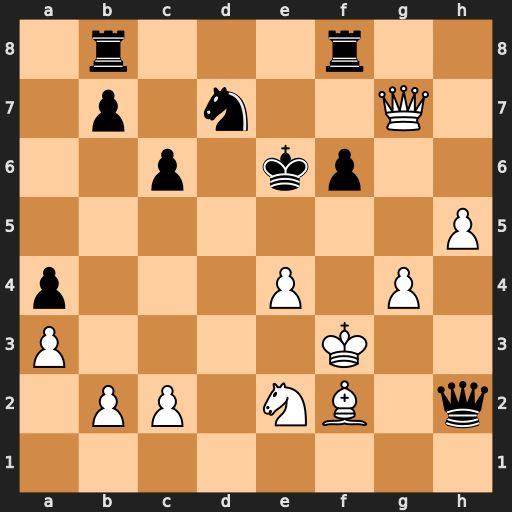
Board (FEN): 1r3r2/1p1n2Q1/2p1kp2/7P/p3P1P1/P4K2/1PP1NB1q/8
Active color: w
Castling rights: -
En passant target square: -
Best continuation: Nd4+ Kd6 Nf5+ Kc7 Bg3+